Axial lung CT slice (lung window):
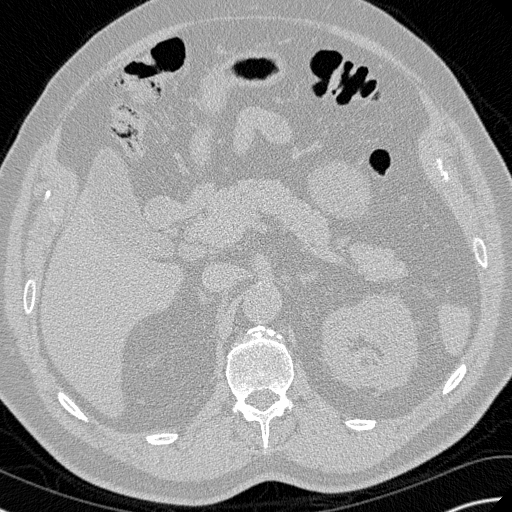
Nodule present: no